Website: apple
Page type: payment
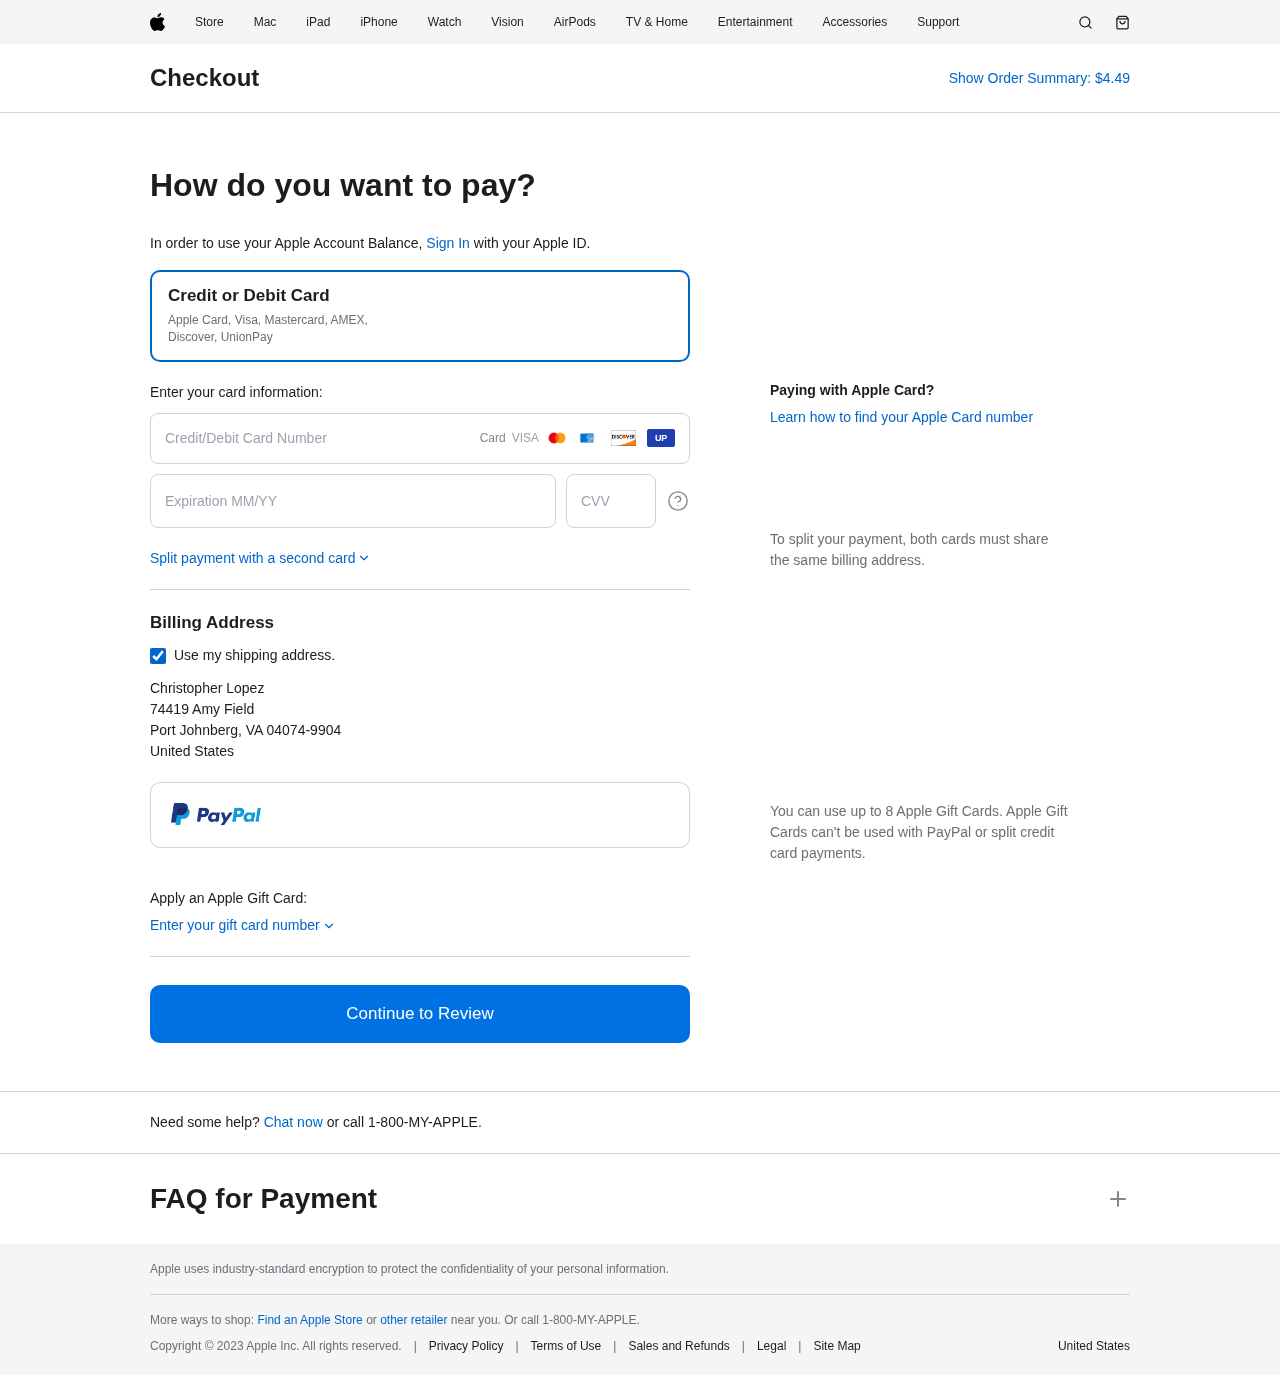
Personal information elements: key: PII_CARD_CVV
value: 729
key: PII_CARD_EXPIRY
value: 12/28
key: PII_CARD_NUMBER
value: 4723 0935 2448 4907
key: PII_COUNTRY
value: United States
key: PII_FULLNAME
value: Christopher Lopez
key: PII_STREET
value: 74419 Amy Field
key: PII_CITY_STATE_ZIP
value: Port Johnberg, VA 04074-9904
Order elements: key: ORDER_TOTAL
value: $4.49